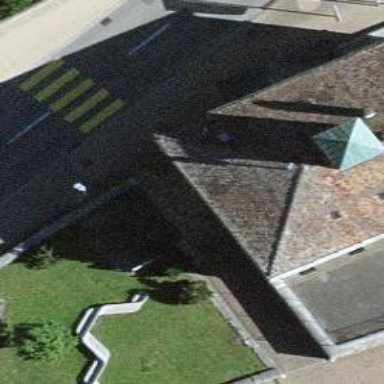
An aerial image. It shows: Stone slabs steps on the road.